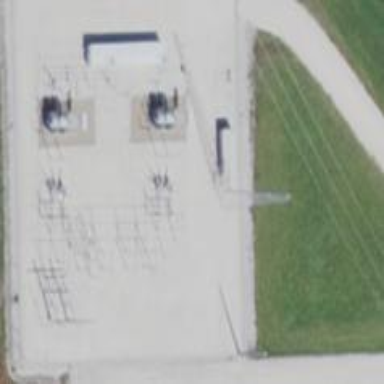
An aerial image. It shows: Switch for power supply.